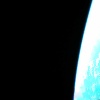
Label: space